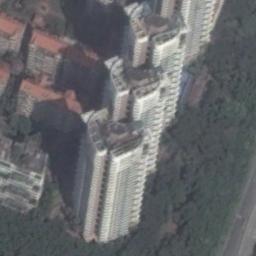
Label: commercial_area